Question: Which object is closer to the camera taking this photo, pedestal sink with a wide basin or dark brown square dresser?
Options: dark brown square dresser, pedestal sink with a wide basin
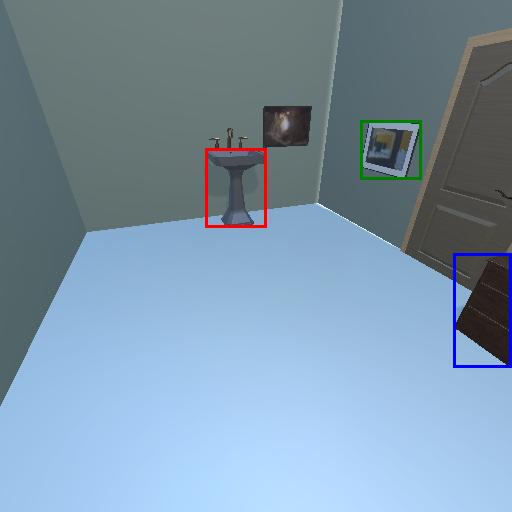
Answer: dark brown square dresser